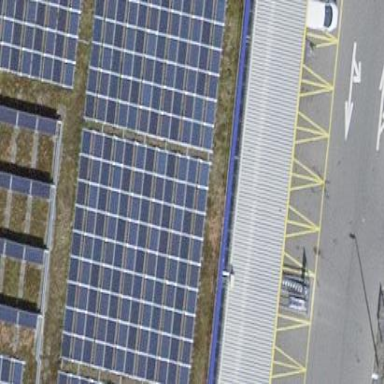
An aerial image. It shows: Solar power generator.